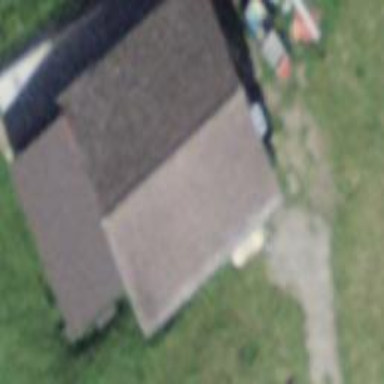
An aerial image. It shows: Cabin.